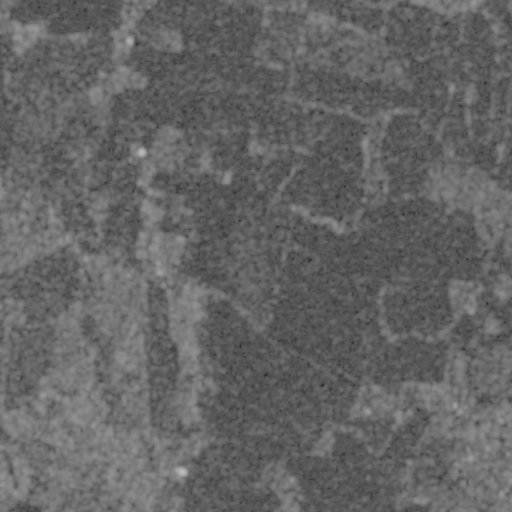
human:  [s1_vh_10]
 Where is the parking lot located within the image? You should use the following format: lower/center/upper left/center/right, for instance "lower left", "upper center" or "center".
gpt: The parking lot is located in the lower right of the image.
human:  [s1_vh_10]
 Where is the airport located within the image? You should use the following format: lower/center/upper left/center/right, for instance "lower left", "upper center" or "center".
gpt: There is no airport in the image.

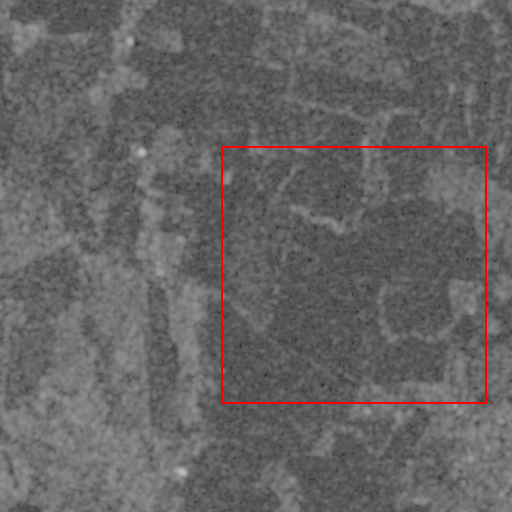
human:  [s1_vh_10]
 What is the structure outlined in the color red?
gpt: The structure outlined in red is a crop field.
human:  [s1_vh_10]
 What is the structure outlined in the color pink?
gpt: There is no pink outline.